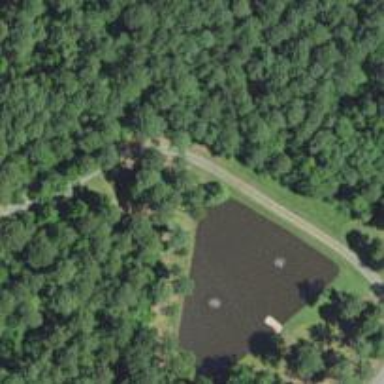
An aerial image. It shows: Pond surrounded by natural water.